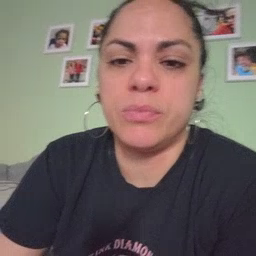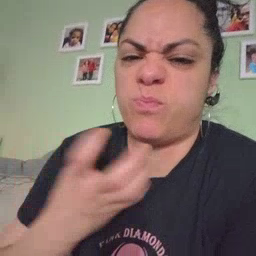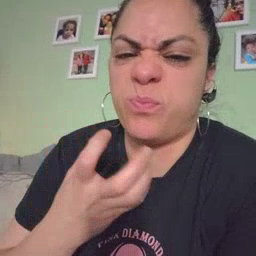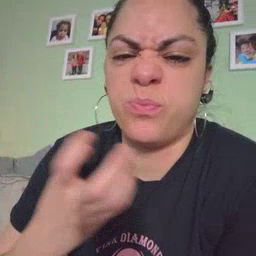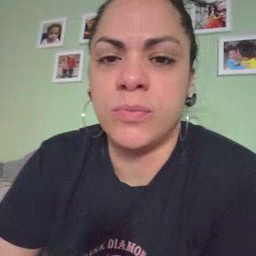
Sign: yucky